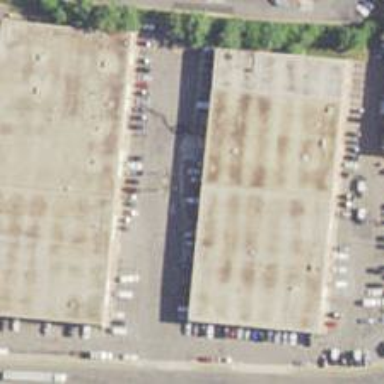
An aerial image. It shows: Commercial building.